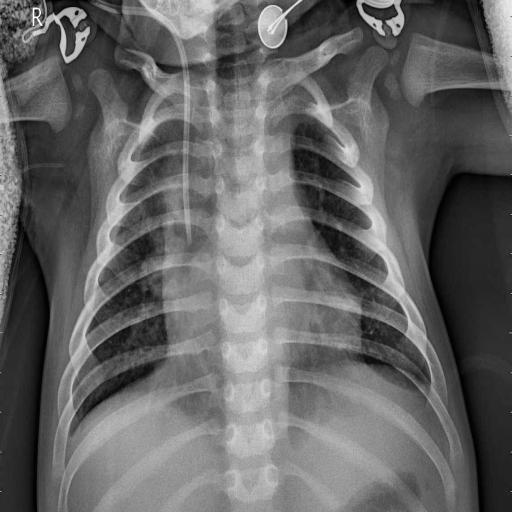
Finding: PNEUMONIA